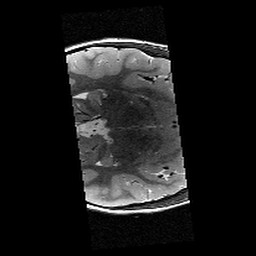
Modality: T2w
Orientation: axial
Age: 11
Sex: female
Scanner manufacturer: siemens
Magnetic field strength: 3 T
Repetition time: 9.23 s
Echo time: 0.067 s